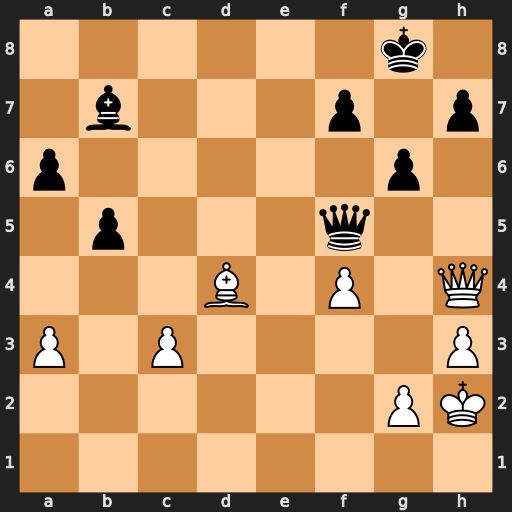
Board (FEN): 6k1/1b3p1p/p5p1/1p3q2/3B1P1Q/P1P4P/6PK/8
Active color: w
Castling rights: -
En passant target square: -
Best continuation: Qd8#